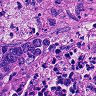
Metastatic tissue present: yes